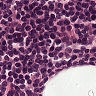
Metastatic tissue present: no